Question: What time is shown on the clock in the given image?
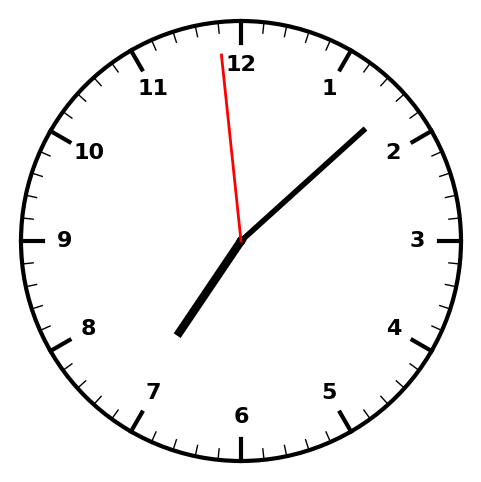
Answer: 07:07:59